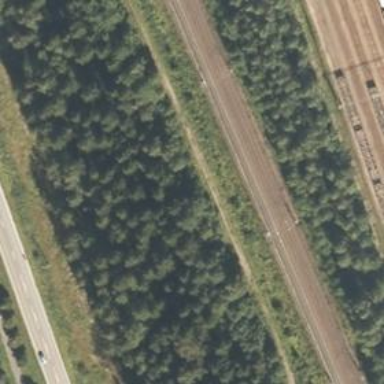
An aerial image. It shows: Railway with continuous electrified contact lines.